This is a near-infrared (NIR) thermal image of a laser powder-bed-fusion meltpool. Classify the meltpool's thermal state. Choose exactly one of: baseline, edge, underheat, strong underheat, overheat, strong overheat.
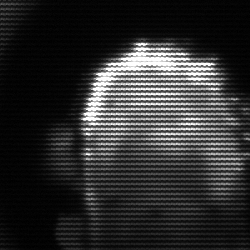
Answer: baseline